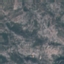
Land use / land cover: HerbaceousVegetation